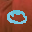
Label: 0